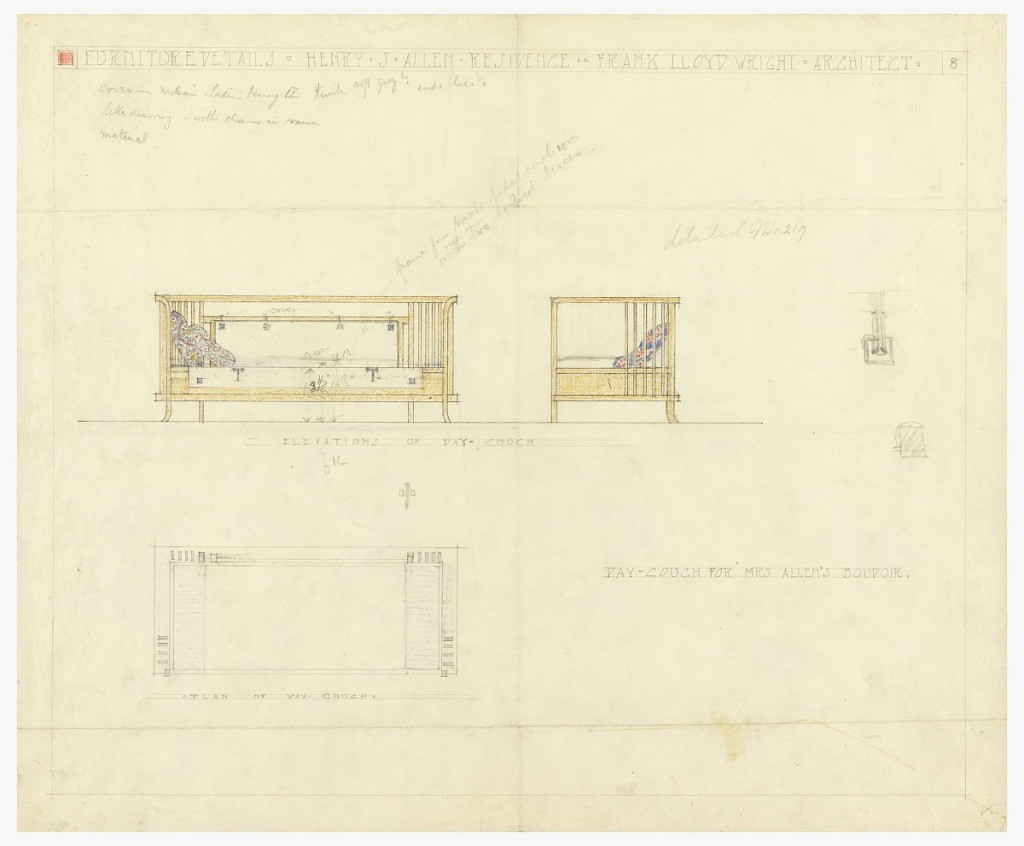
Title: Day Couch for Mrs. Allen's Boudoir, Henry J. Allen Residence, Wichita, Kansas
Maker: Frank Lloyd Wright, American, 1867–1959
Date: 1917
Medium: Graphite, color pencil on cream tracing paper
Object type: Drawing
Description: At center of page, two colored drawings of day couch, one on the right is from the front, one on the left is of the right side. Lower right, colored drawing, there is a graphite drawing of the day couch from above.